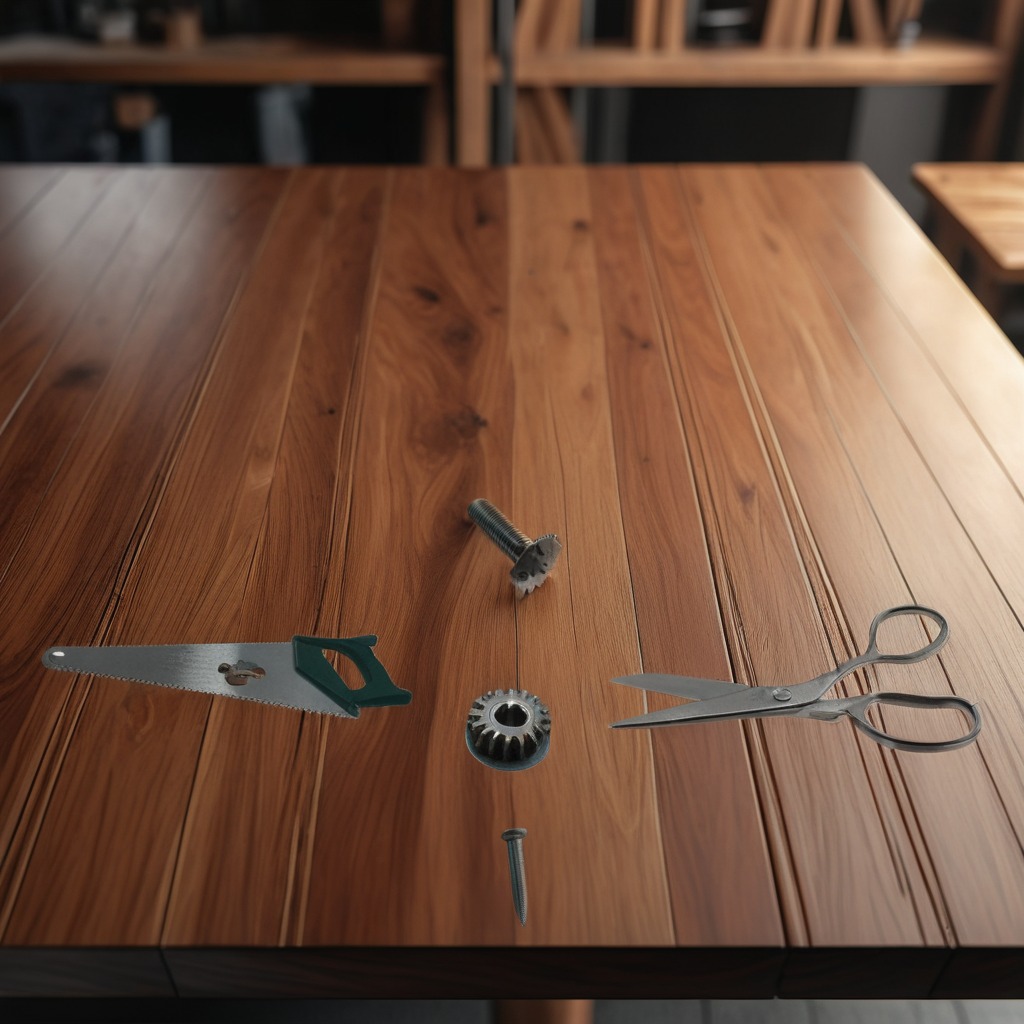
A steel gear with teeth, a metal machine screw, an iron nail, a handheld metal saw, and a pair of scissors are lying on a wooden table in a carpentry studio.